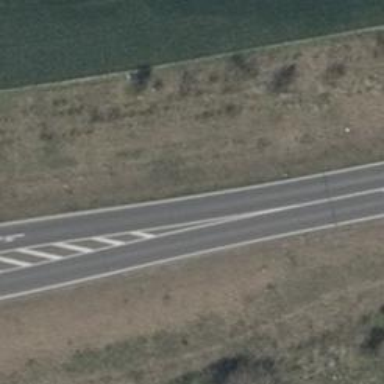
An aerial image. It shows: Primary highway.